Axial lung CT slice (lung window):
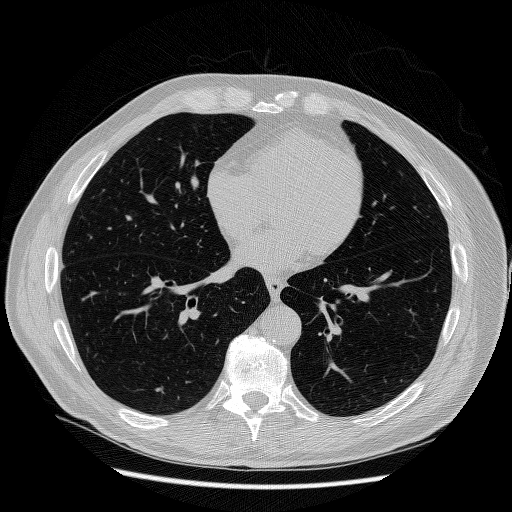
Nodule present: no